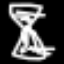
Label: hourglass